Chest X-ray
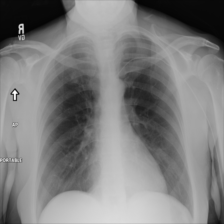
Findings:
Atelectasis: negative
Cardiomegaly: negative
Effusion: negative
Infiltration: negative
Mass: negative
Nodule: negative
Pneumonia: negative
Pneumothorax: negative
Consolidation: negative
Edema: negative
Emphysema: negative
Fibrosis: negative
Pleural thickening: negative
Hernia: negative